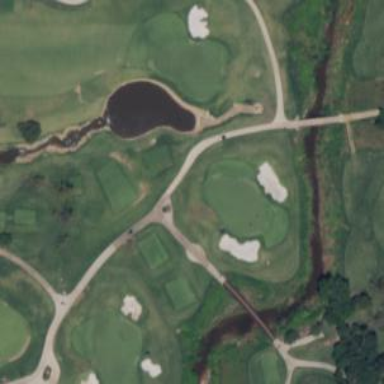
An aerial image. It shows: Service road used as golf cart path.